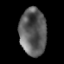
Tissue: lung
Cell type: Epithelial cells
Senescence score: 0.2421
Nuclear area (px): 1245
Mean DAPI intensity: 92.592